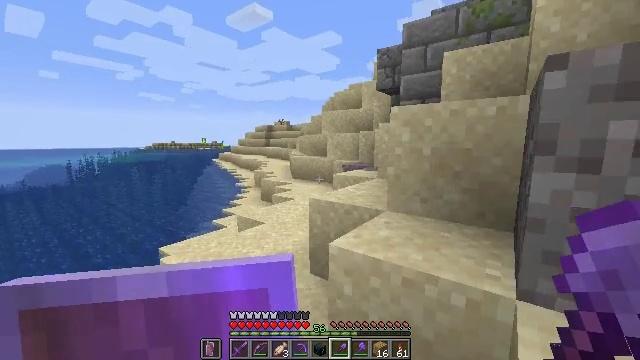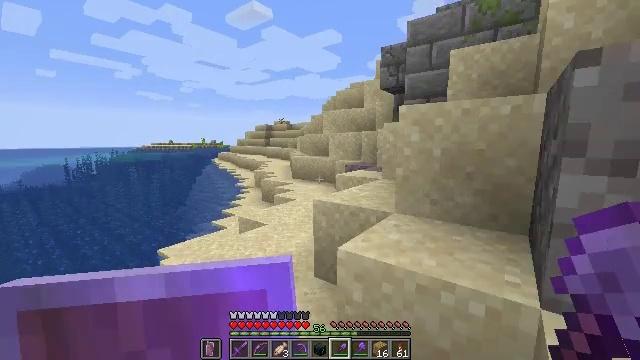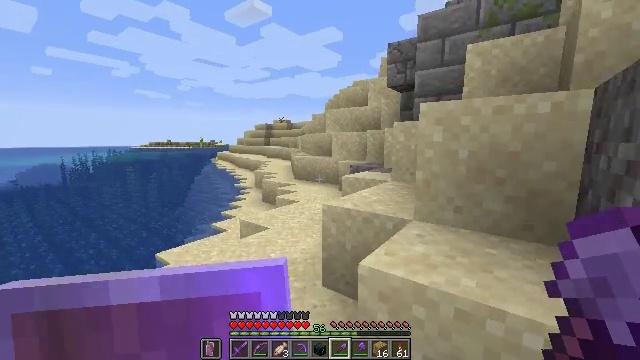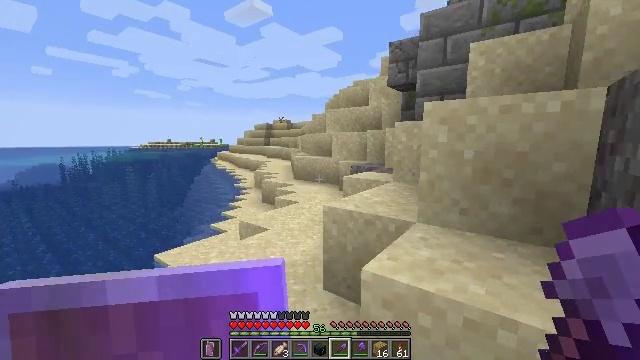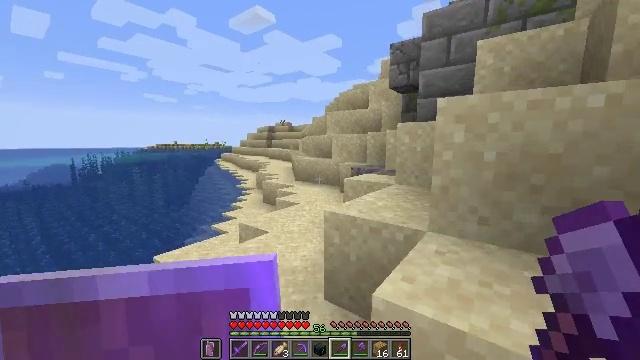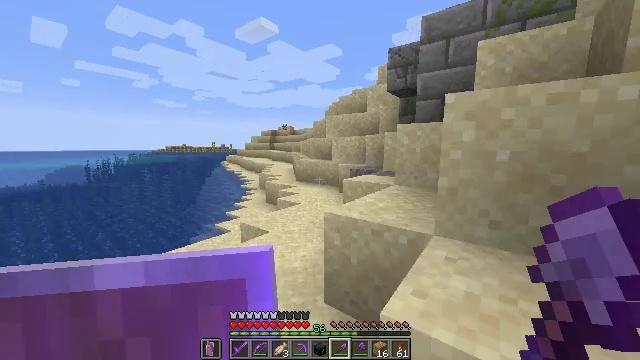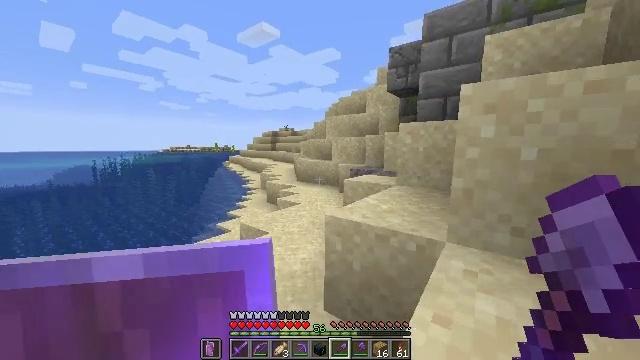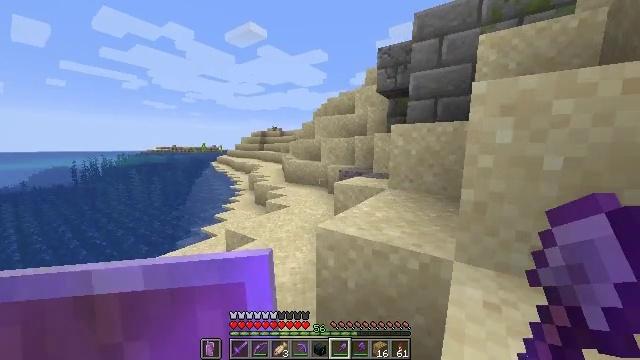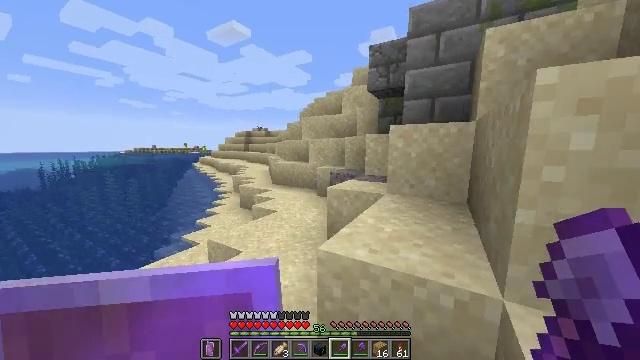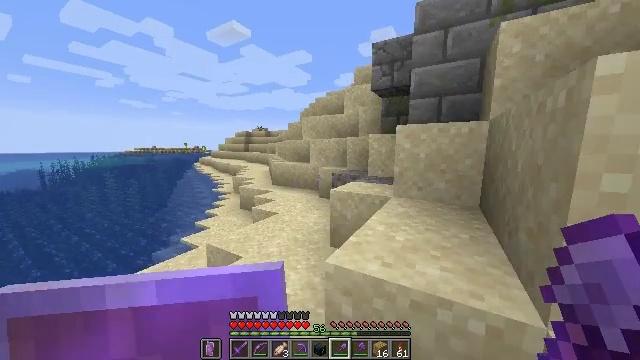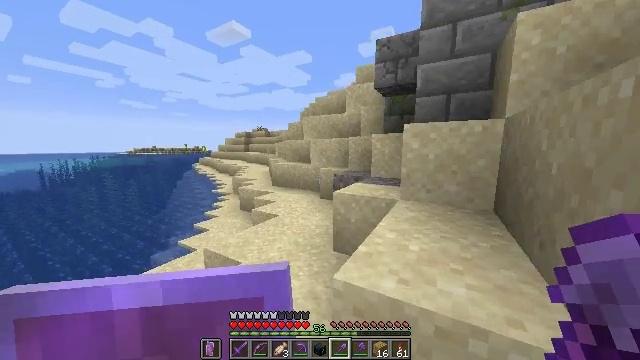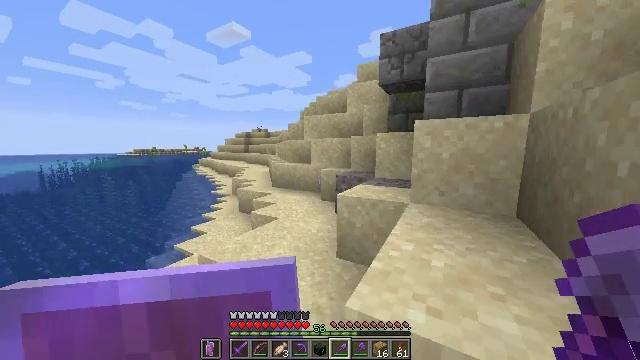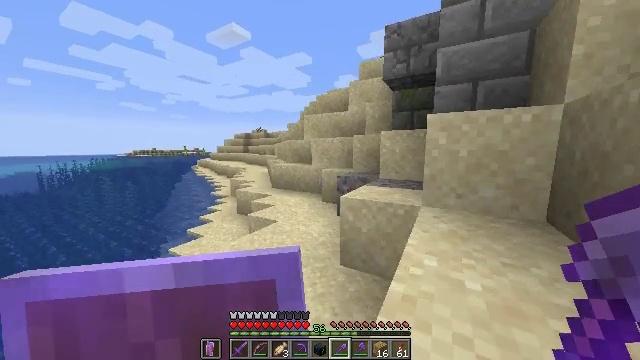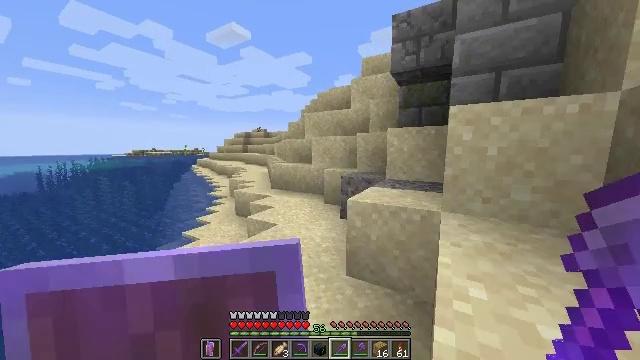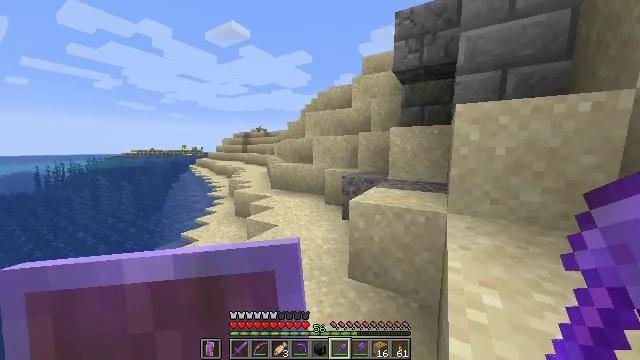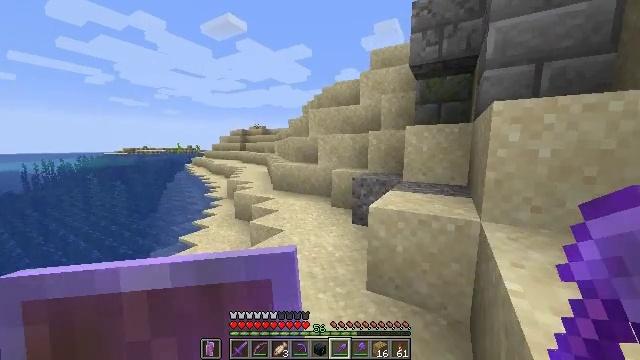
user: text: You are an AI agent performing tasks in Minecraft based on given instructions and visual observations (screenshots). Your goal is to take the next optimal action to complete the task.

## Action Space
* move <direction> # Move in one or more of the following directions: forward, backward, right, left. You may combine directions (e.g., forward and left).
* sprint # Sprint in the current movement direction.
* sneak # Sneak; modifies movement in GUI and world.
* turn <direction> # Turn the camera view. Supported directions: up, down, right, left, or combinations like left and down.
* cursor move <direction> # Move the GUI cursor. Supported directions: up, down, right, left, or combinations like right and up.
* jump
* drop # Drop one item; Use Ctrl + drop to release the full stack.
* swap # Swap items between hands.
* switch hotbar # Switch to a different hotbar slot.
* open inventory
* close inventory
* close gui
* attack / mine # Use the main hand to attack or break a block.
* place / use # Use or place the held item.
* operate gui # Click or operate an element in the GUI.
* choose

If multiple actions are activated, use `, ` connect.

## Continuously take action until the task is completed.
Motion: motion action
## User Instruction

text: Dig up some sand.
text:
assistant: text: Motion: move forward, sprint
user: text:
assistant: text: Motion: move forward, sprint
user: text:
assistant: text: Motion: move forward, sprint
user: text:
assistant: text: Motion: move forward, sprint
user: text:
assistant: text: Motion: move forward, sprint
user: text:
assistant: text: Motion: move forward, sprint
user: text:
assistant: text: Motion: move forward, sprint, turn right
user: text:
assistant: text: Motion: move forward, sprint, turn right
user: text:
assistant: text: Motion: move forward, sprint
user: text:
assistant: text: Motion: move forward, sprint
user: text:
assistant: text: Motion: move forward, sprint
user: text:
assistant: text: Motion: move forward, sprint
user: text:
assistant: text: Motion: move forward, sprint
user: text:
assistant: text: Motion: move forward, sprint
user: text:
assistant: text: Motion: move forward, sprint
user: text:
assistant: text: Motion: move forward, sprint
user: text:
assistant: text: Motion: move forward, sprint
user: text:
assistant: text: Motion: move forward, sprint, turn right
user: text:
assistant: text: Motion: move forward, sprint, turn right and down
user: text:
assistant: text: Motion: move forward, sprint, turn right and up
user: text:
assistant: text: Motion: move forward, sprint, turn right and up
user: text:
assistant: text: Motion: move forward, sprint, turn right and up
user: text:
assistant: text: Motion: move forward, sprint, turn right and up
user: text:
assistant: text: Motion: move forward, sprint, turn right and up
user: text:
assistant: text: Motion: move forward, sprint, turn right and up, jump
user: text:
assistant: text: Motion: move forward, sprint, jump
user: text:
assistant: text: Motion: move forward, sprint, jump
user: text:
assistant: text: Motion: move forward, sprint, jump
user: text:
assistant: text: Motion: move forward, sprint, turn right and up
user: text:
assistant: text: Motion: move forward, sprint, turn right and up